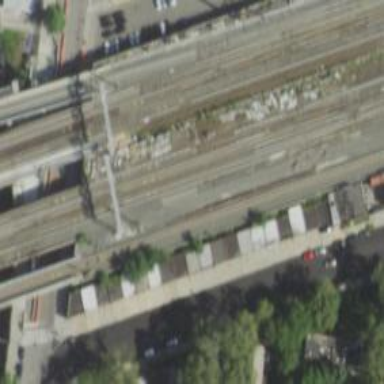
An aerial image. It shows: Electrified rail railway.